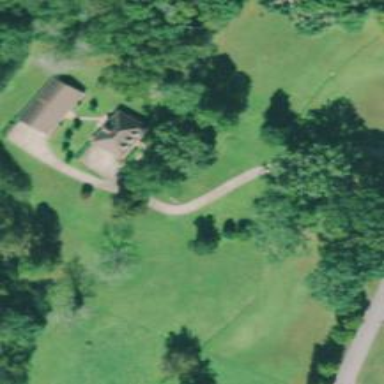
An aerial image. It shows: Driveway leading to service road.